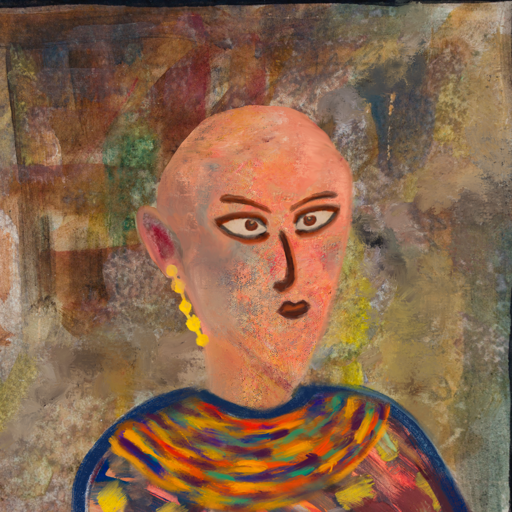
Background: Mosgoul, Head And Neck Side: Irani, Face Side: Roy_Bahadur, Bust: Mother_And_Son_Mother, Hair Side: Blank, Head Accessory: Blank, Second Necklace: An_Impression_2, Necklace: Blank, Baby: Blank